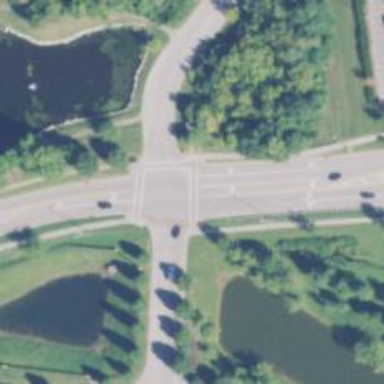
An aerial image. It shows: Zebra crossing on the road.